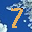
Label: 7